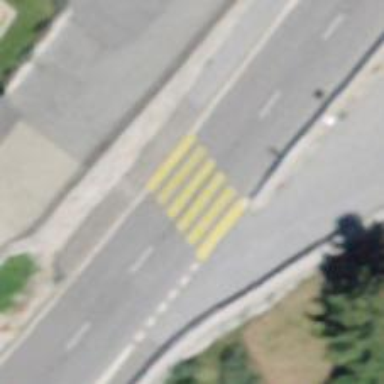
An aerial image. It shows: Uncontrolled zebra crossing on the road.